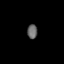
Tissue: skin
Cell type: Epithelial cells
Senescence score: 0.2407
Nuclear area (px): 142
Mean DAPI intensity: 102.31